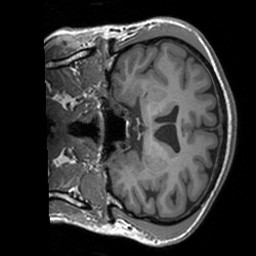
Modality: T1w
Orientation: coronal
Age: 37
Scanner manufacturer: siemens
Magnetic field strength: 3 T
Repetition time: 1.9 s
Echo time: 0.00252 s